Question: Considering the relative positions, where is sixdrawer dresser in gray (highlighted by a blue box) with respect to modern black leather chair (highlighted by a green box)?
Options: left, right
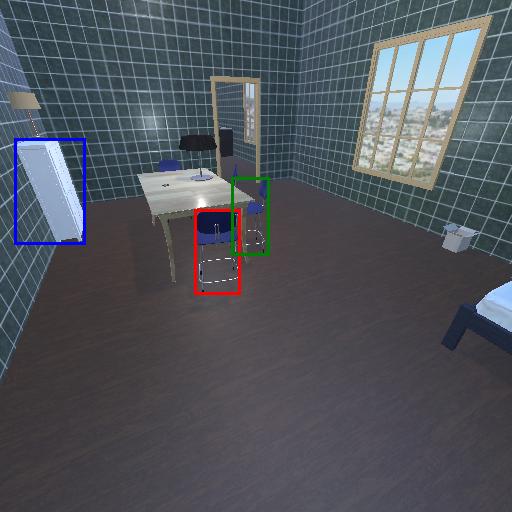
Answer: left